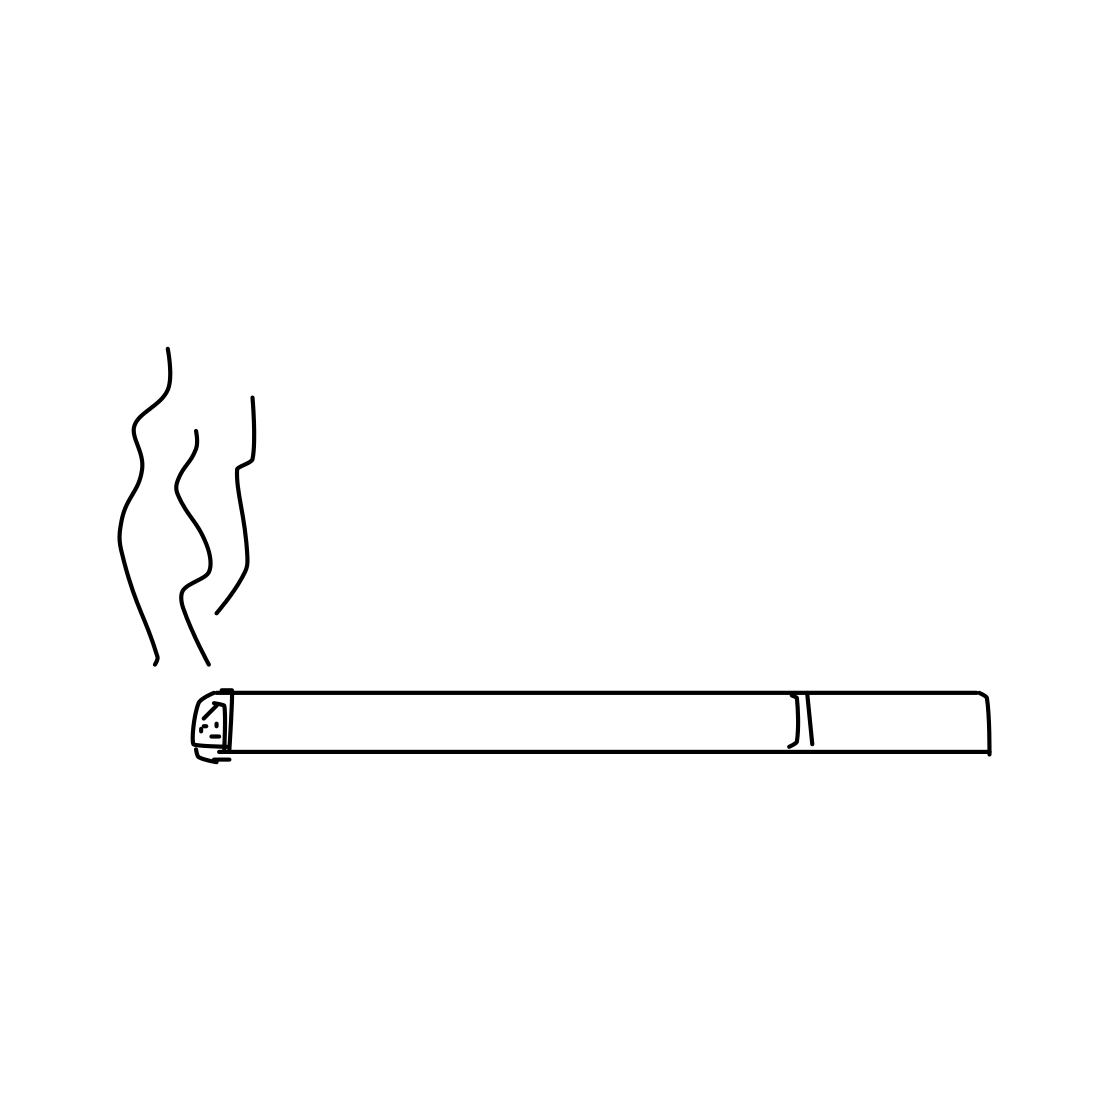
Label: cigarette